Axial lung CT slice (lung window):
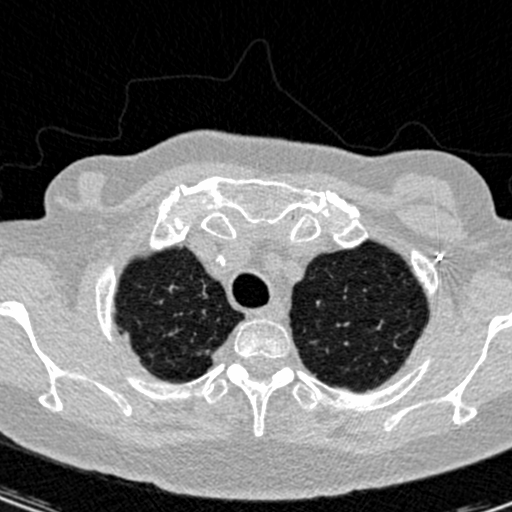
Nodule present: no